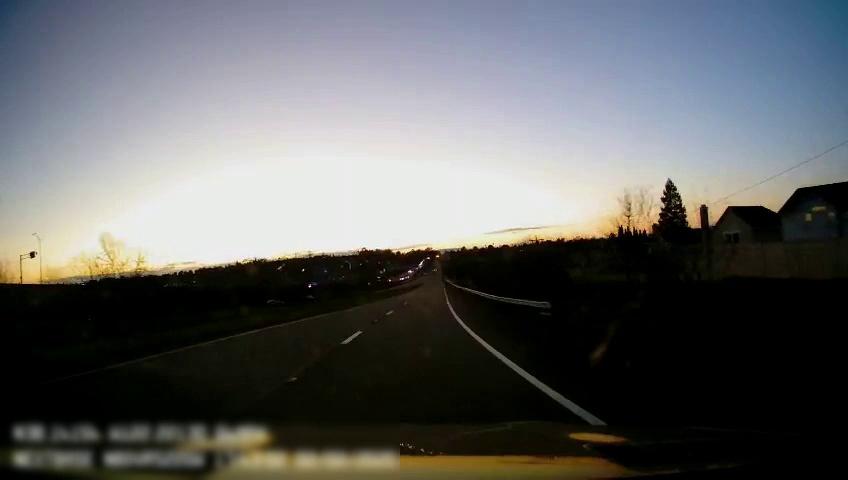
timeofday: Dusk/Dawn/Twilight
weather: Sunny
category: Drivable Space
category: Lanes | Alternate Lane
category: Lanes | Alternate Lane
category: Lanes | Alternate Lane